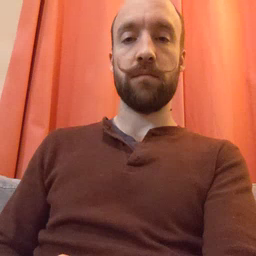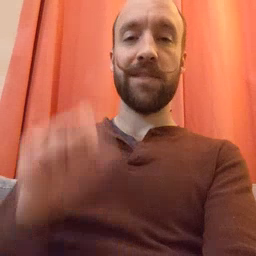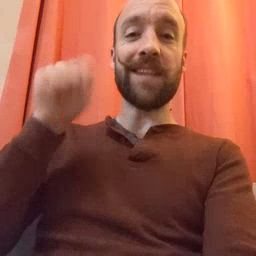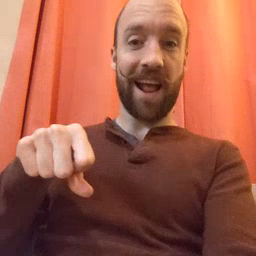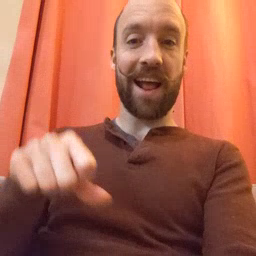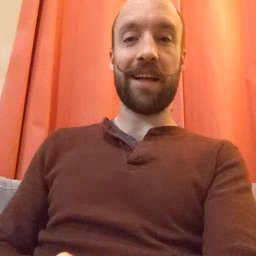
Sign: can